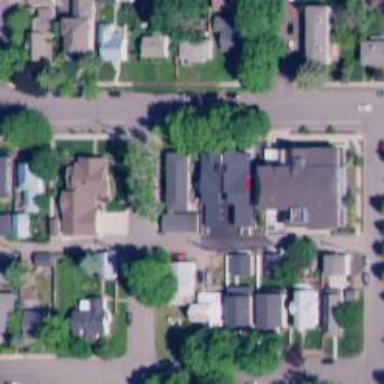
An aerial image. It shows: Alley classified as service road.